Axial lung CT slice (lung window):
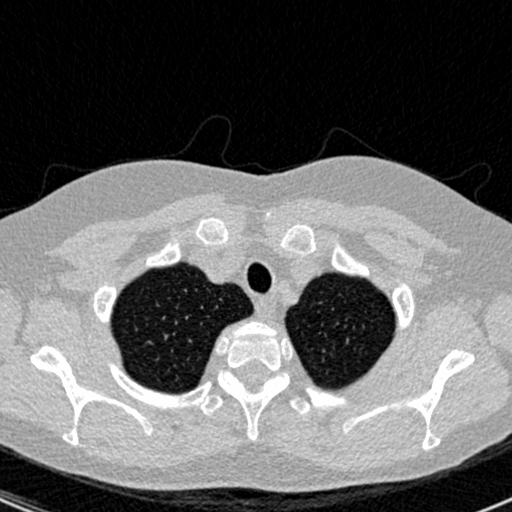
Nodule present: no